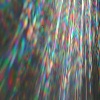
Label: sunburn